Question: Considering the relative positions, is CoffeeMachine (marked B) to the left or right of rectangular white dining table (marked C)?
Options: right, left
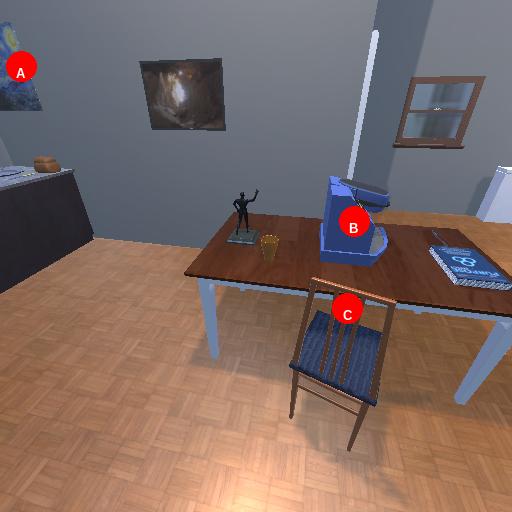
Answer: right